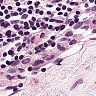
Metastatic tissue present: no